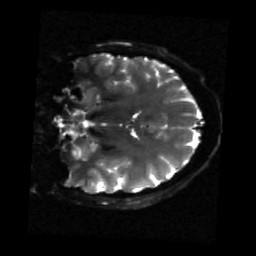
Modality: sbref
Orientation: coronal
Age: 23
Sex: female
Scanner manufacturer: siemens
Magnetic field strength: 3 T
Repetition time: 3.23 s
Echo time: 0.0892 s